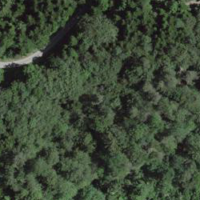
EUNIS habitat code: 44
Species observed at this site:
Hippocrepis emerus